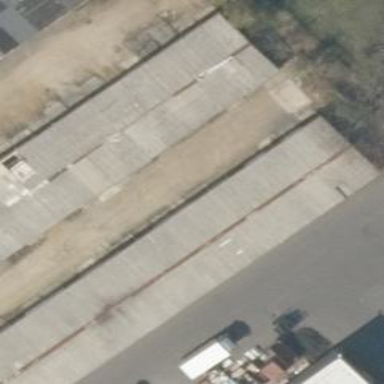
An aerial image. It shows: Group of garages.